Aerial crown-view tile of a tropical tree (Barro Colorado Island, Panama), acquired 20240716:
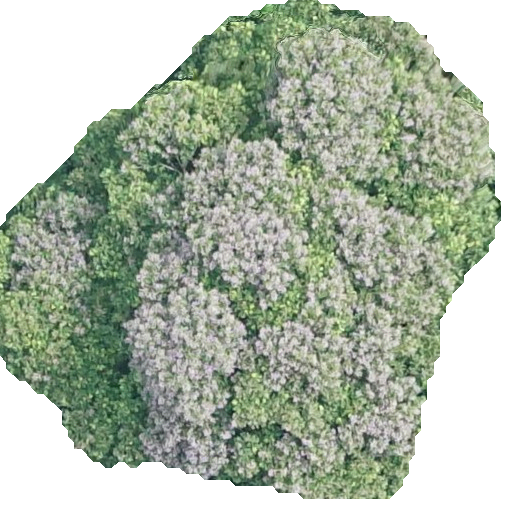
Species: Dipteryx oleifera
GBIF accepted scientific name: Dipteryx oleifera
Crown area: 284.704 m²